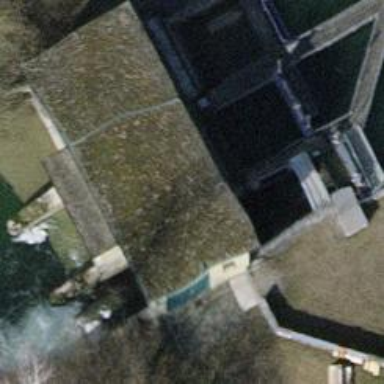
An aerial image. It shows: Hydro power generator.